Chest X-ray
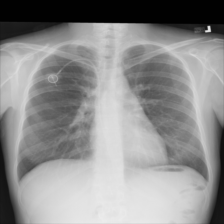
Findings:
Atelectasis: negative
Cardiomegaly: negative
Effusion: negative
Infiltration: negative
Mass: negative
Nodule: negative
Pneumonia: negative
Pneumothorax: negative
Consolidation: negative
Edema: negative
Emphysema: negative
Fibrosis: negative
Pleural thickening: negative
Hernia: negative